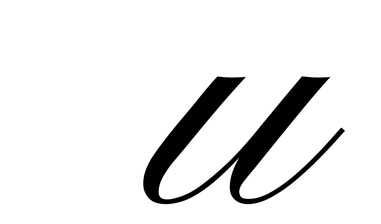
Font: PinyonScript-Regular